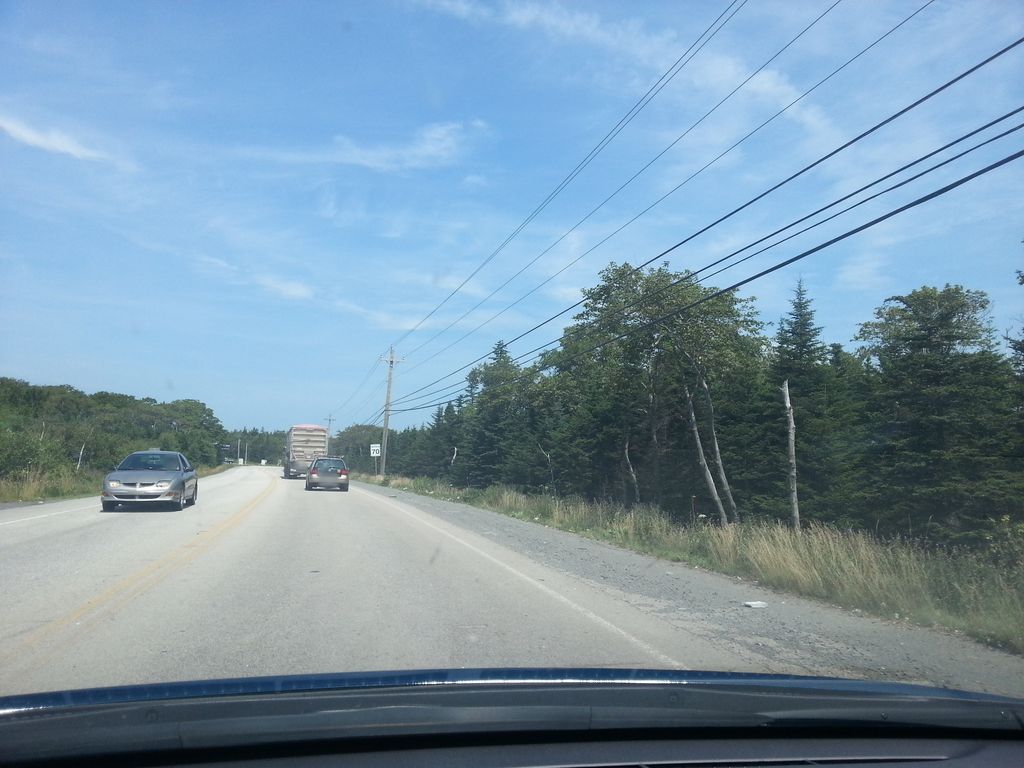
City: halifax